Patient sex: F
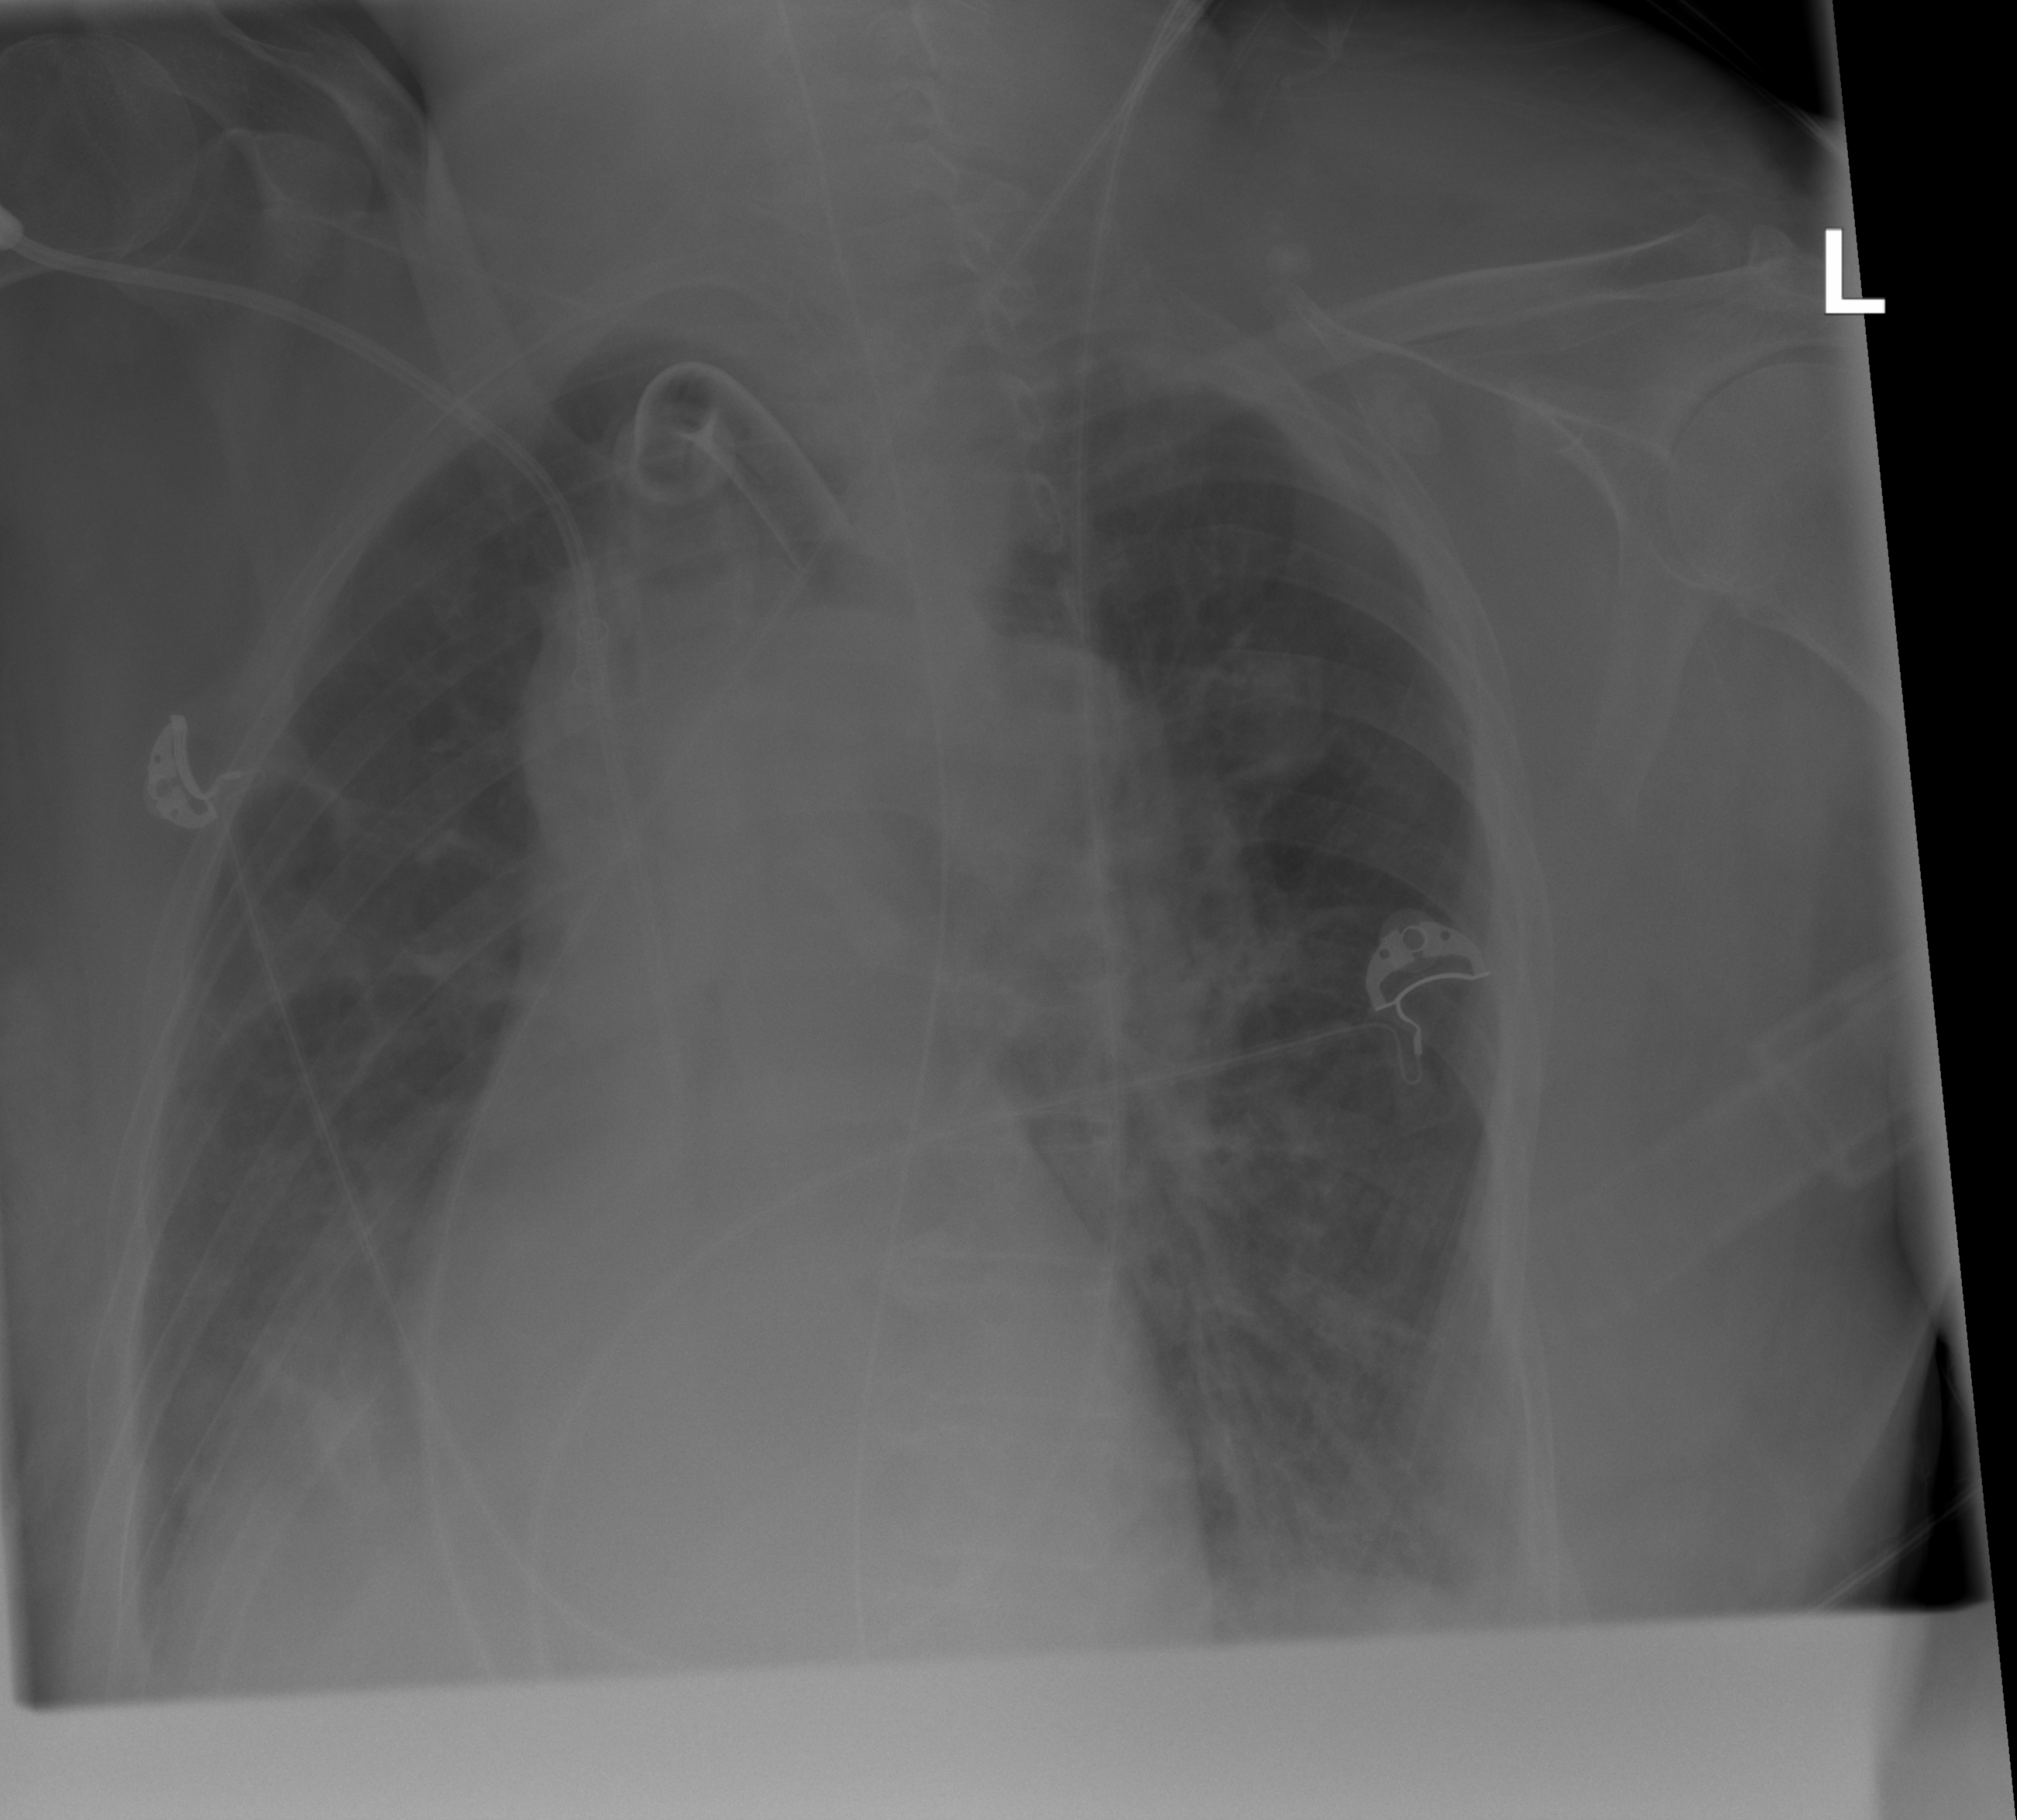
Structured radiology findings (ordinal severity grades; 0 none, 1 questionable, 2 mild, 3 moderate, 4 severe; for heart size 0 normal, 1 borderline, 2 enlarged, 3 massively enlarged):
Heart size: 0
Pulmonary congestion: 1
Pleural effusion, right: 2
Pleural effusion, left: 1
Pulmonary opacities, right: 2
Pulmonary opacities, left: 0
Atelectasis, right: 2
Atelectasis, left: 2